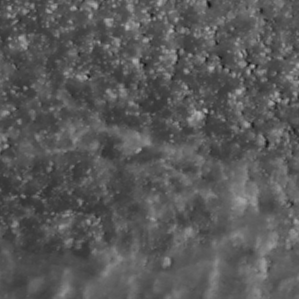
Label: non_frost